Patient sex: F
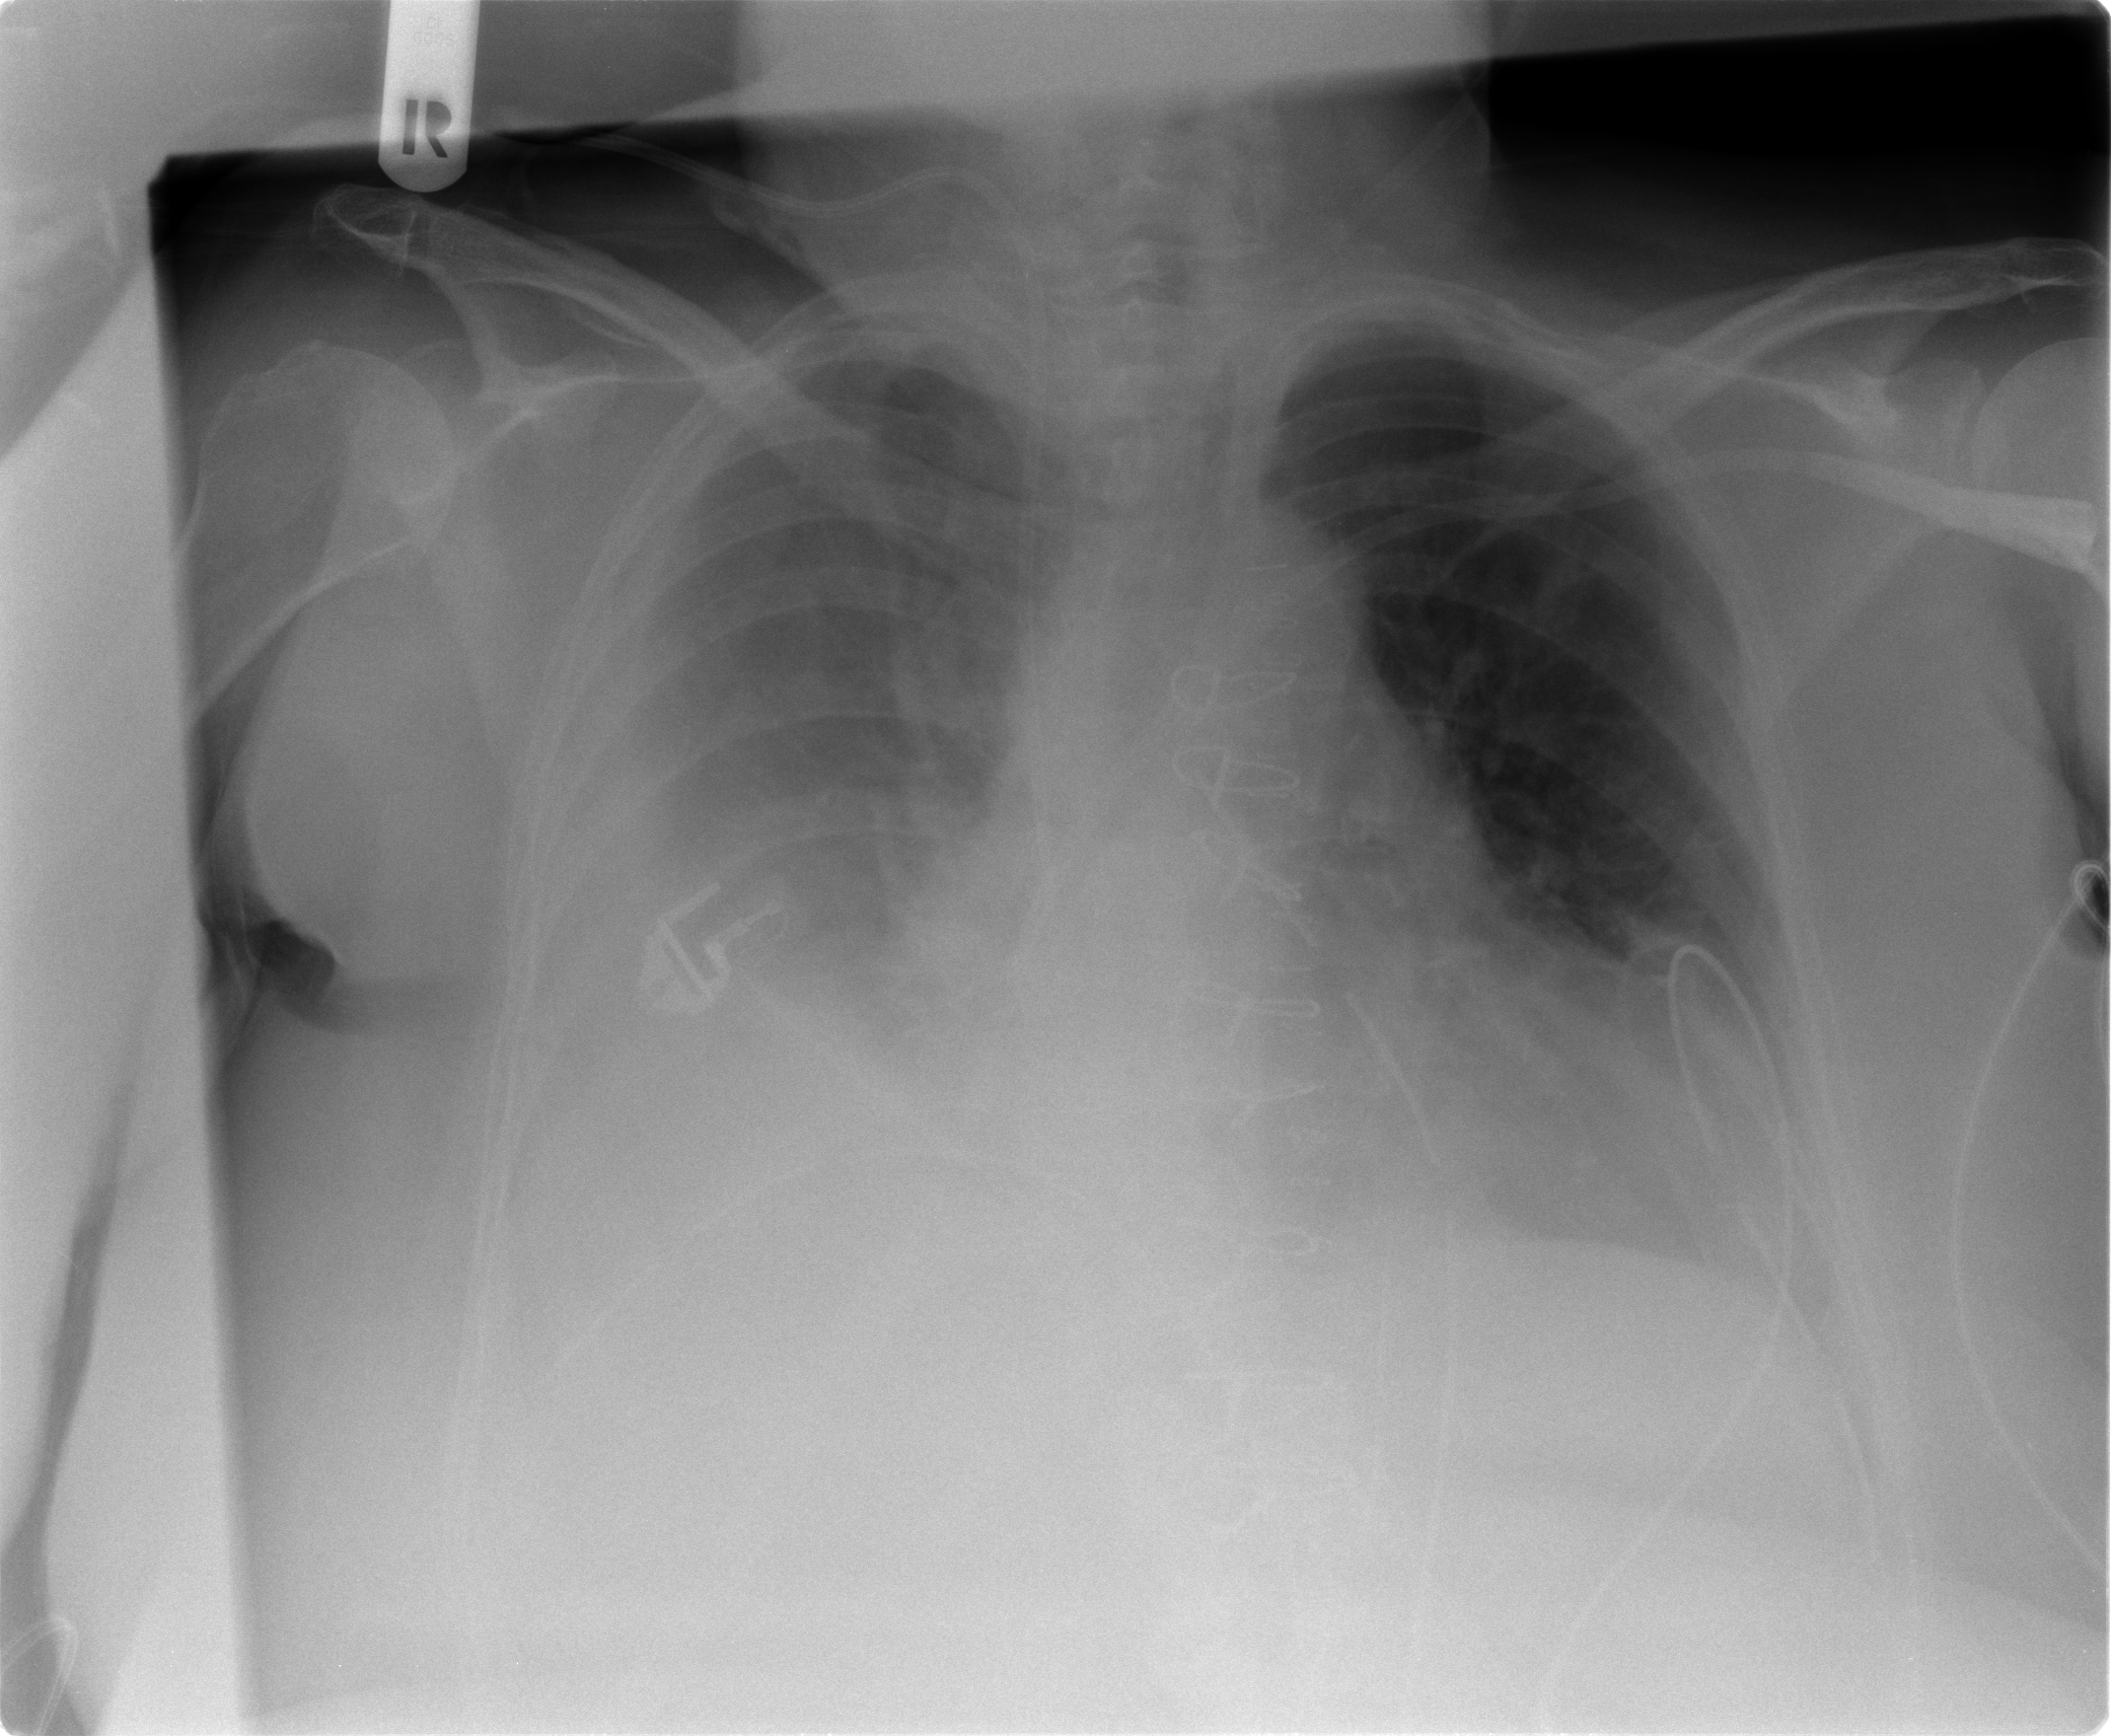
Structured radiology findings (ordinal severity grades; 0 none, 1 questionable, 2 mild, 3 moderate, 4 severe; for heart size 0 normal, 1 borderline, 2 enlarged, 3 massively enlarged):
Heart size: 2
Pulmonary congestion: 2
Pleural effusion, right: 3
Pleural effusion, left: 2
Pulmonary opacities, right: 1
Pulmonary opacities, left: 0
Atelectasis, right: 3
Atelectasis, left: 2